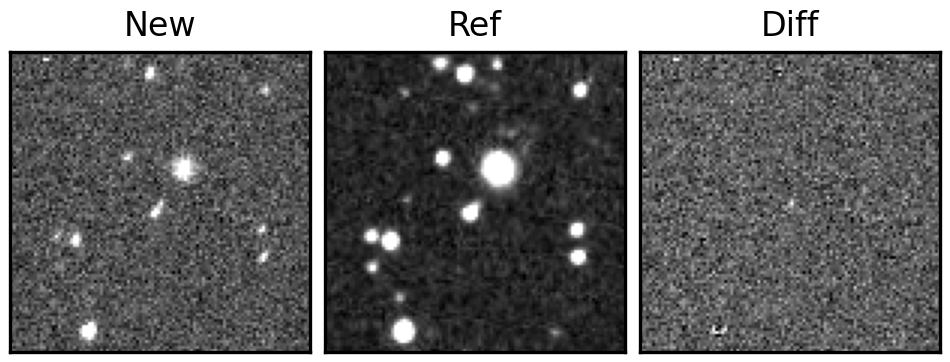
Label: real